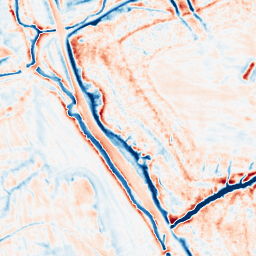
Category: multiscale
Decomposition family: dog_multiscale
Decomposition parameters: sigma_ratio: 1.4
n_scales: 6
base_sigma: 0.5
Upsampling method: sinc_hamming
Upsampling parameters: scale: 2
kernel_size: 8
Upsampling scale: 2